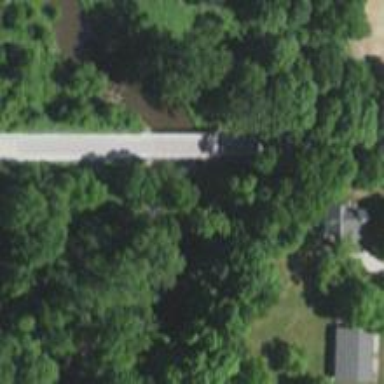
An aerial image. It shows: Residential road with bridge.